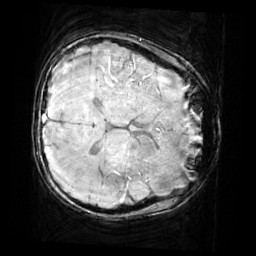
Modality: SWI
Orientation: axial
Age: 11
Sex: male
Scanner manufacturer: siemens
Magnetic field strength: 3 T
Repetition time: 0.027 s
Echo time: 0.02 s